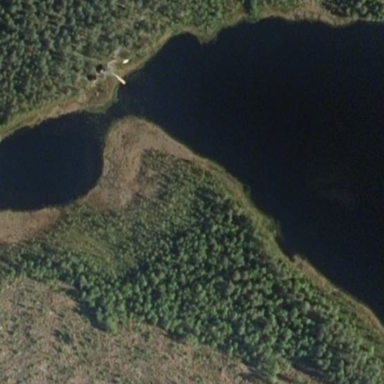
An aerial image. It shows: Serene lake surrounded by nature.